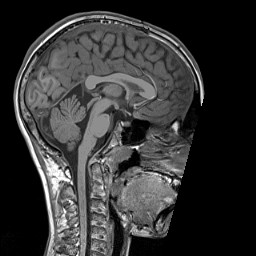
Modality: T1w
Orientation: sagittal
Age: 12
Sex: male
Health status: ill